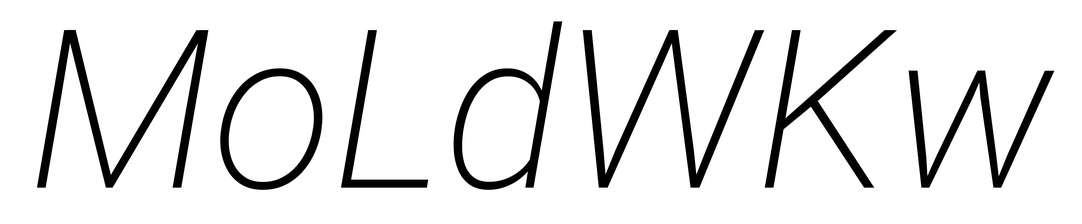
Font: Roboto-Italic_ExtraLight_Italic